Field crop: maize
Growth stage: 1
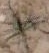
Species: salsola